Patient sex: M
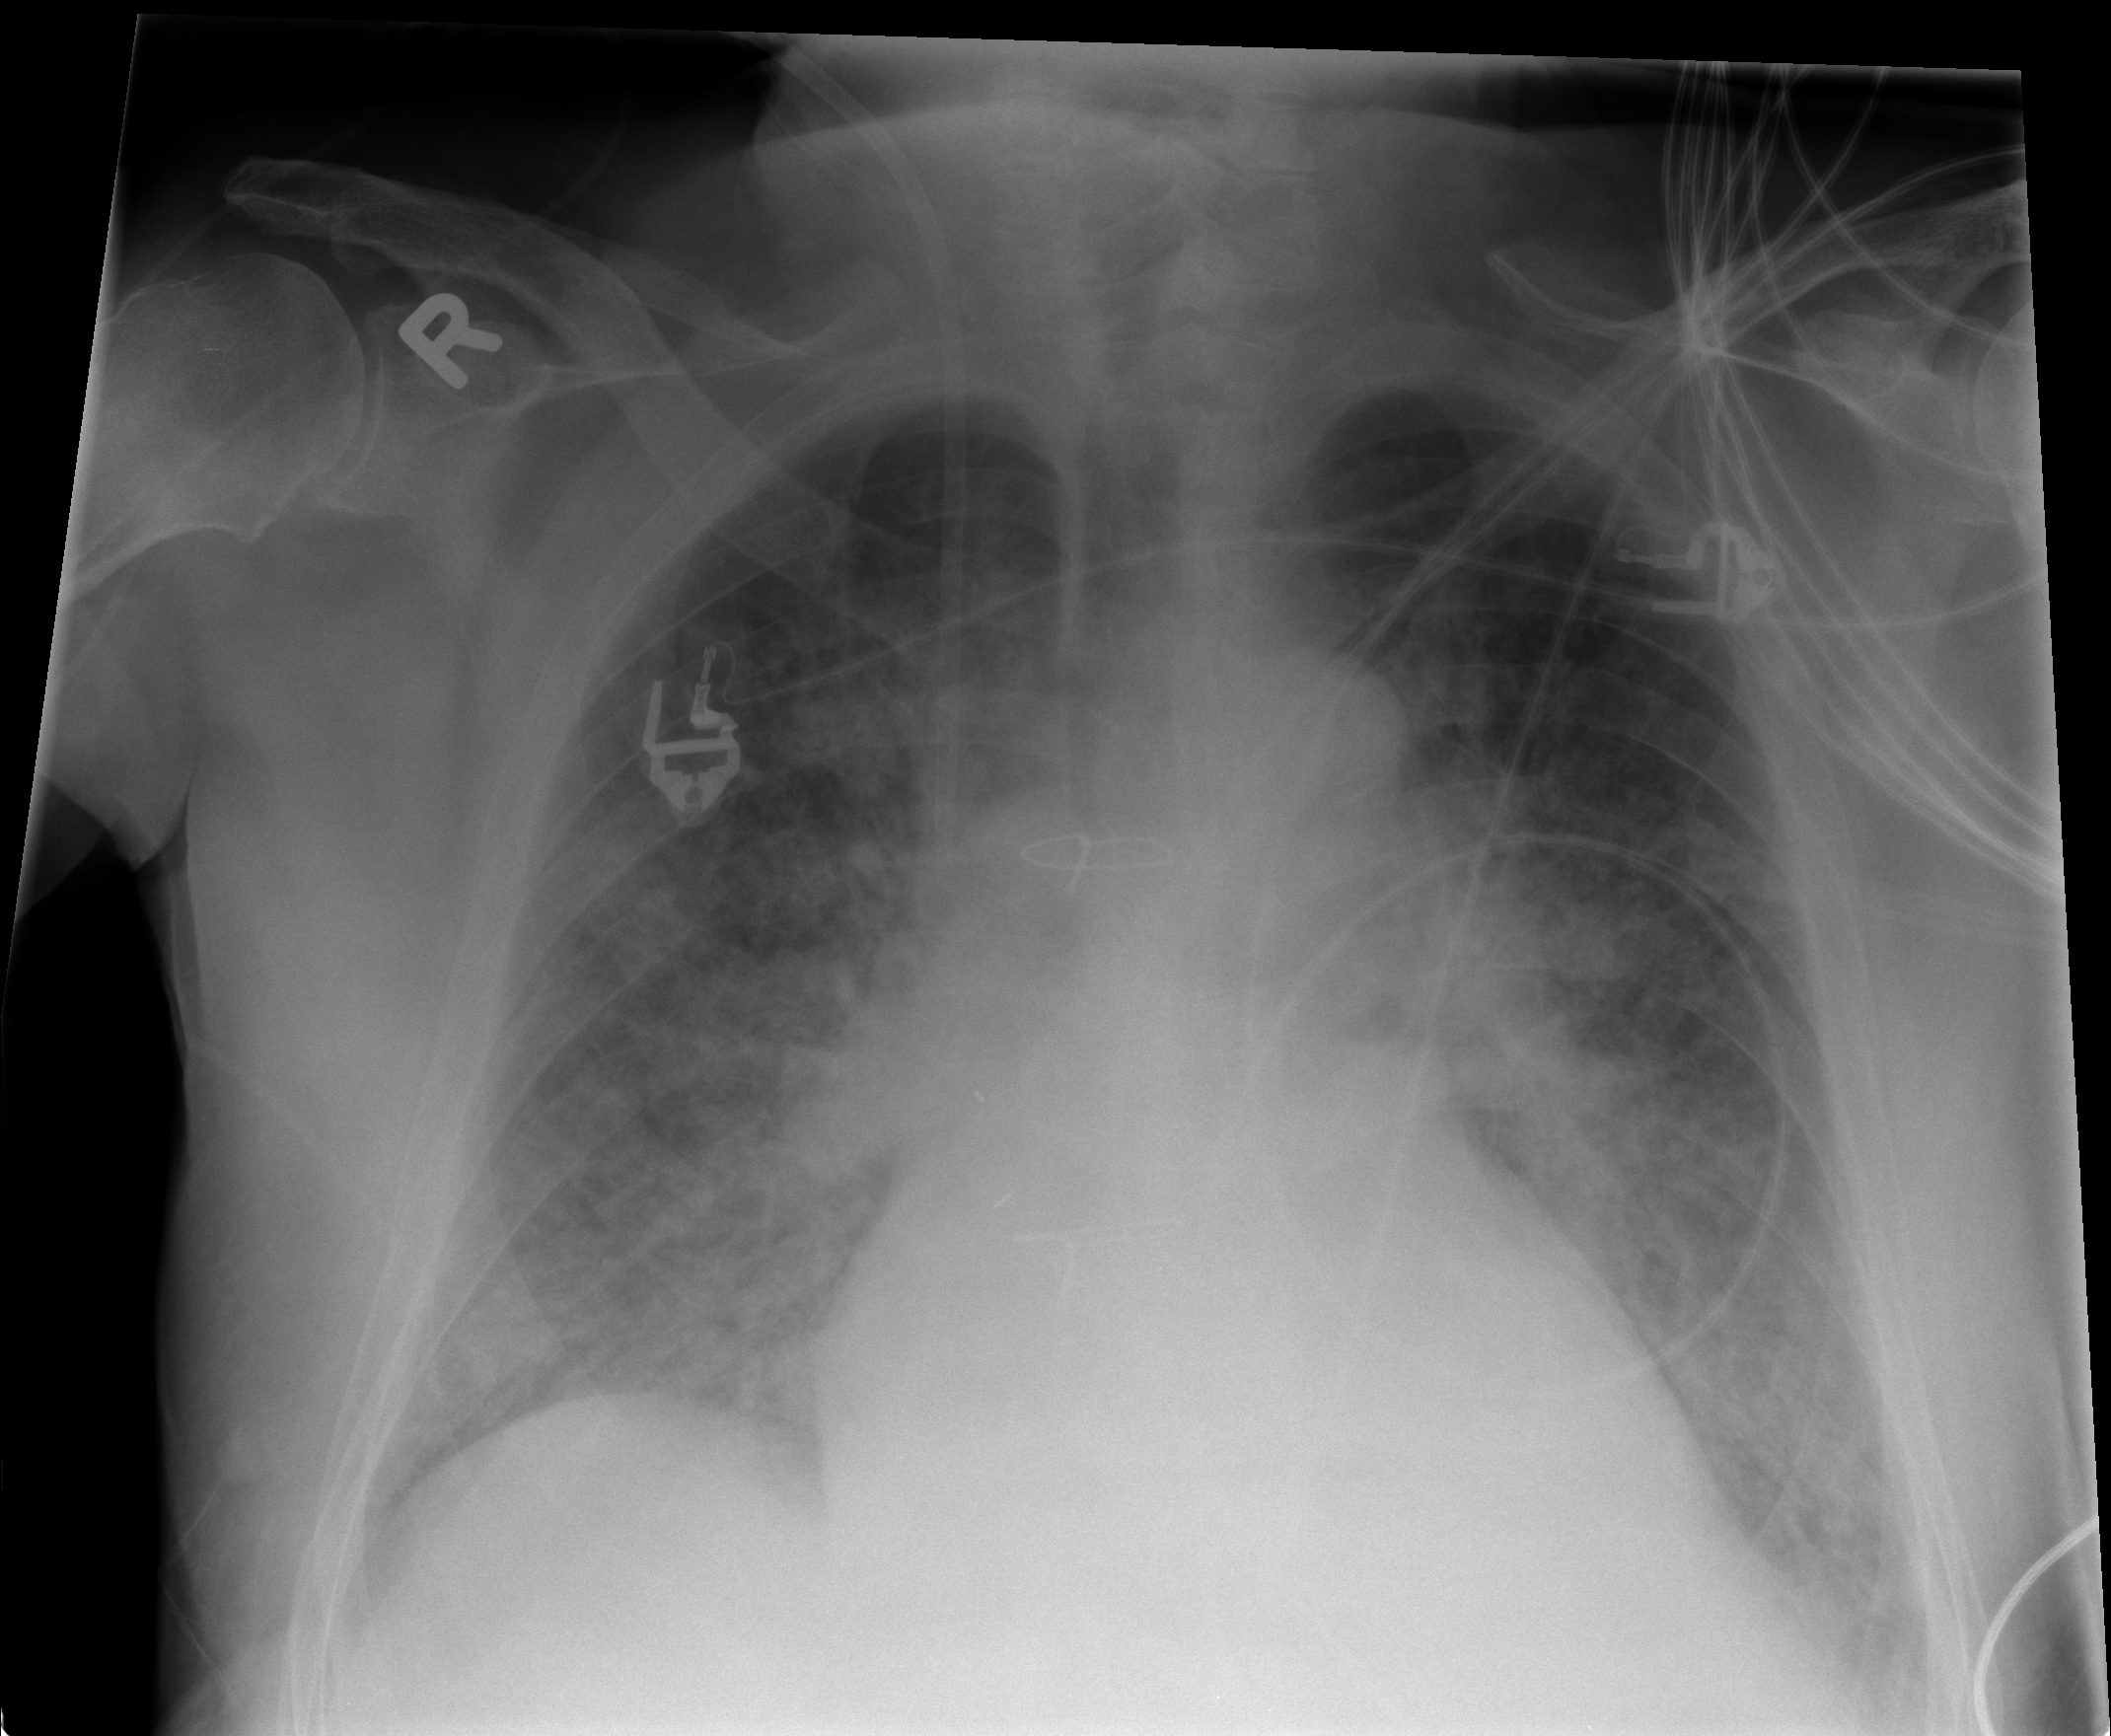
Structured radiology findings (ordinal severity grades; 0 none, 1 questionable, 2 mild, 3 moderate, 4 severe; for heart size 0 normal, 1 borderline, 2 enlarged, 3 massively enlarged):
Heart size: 1
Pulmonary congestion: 3
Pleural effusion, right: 2
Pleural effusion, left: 2
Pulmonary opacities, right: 2
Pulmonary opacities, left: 2
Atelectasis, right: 2
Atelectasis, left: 2